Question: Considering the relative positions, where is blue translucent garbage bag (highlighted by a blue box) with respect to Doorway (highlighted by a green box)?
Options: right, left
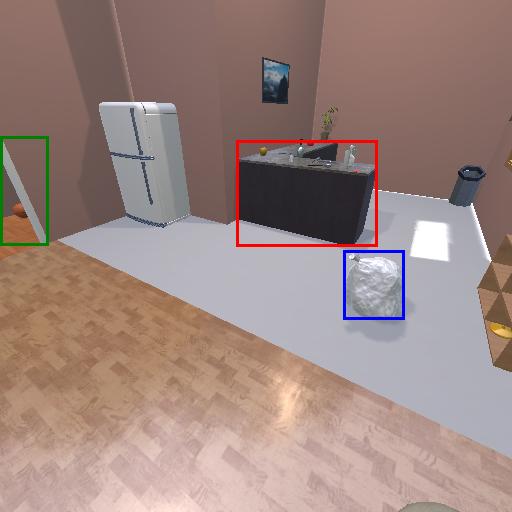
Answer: right